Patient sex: M
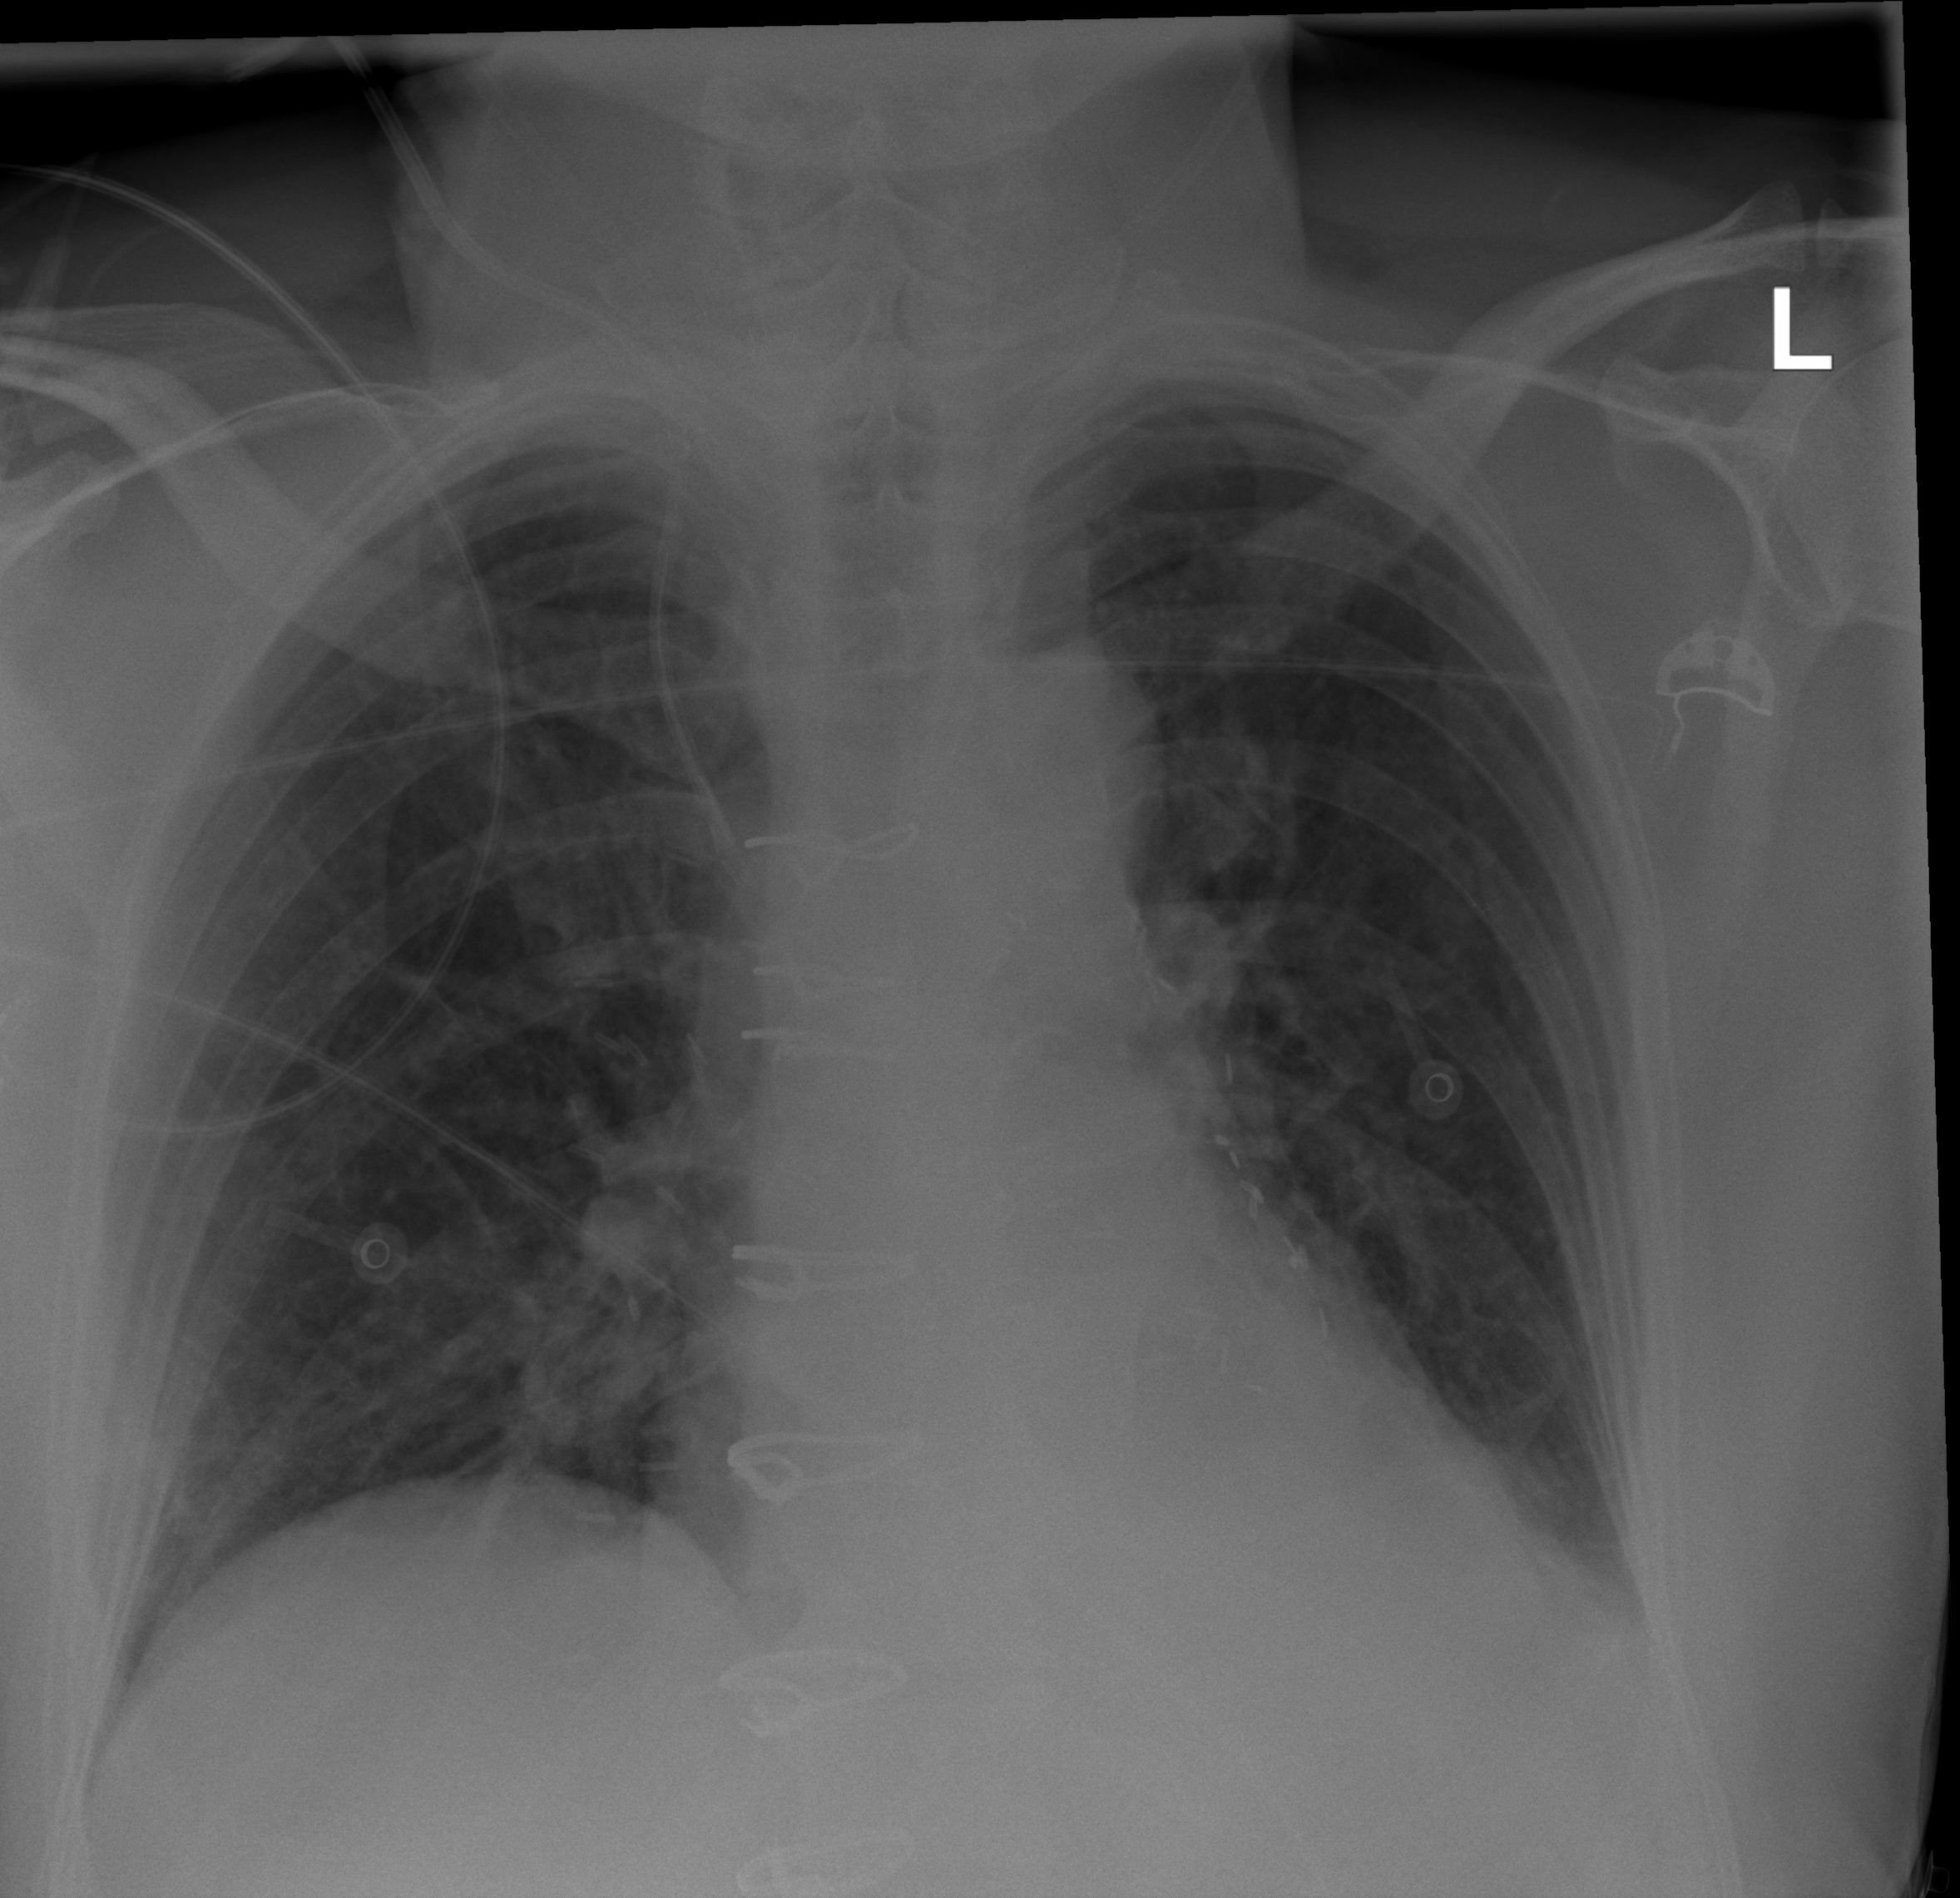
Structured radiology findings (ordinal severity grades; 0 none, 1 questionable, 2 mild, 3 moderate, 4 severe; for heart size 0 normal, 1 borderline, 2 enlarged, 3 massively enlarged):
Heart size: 1
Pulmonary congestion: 1
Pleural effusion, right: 0
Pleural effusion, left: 2
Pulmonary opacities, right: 0
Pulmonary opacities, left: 0
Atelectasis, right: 2
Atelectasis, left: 2